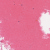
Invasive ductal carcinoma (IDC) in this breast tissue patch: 0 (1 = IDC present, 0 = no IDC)